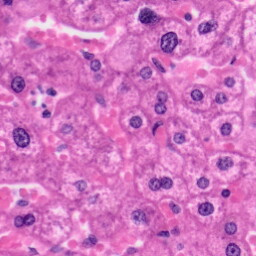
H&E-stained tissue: Liver